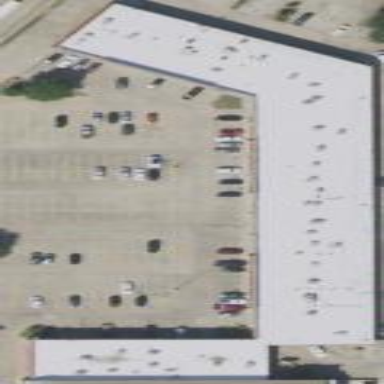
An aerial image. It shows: Flat-roofed retail building.